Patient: sex M, age 69
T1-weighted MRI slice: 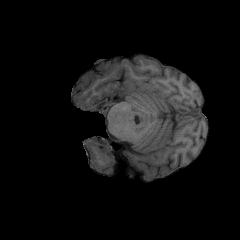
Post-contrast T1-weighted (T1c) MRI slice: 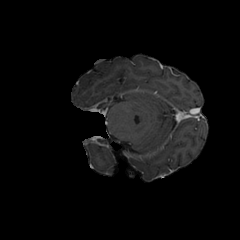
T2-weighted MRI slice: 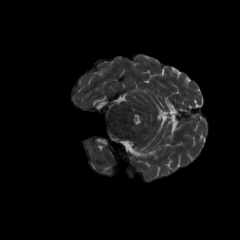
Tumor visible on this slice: no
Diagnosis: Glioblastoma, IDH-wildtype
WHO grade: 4